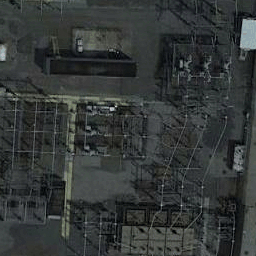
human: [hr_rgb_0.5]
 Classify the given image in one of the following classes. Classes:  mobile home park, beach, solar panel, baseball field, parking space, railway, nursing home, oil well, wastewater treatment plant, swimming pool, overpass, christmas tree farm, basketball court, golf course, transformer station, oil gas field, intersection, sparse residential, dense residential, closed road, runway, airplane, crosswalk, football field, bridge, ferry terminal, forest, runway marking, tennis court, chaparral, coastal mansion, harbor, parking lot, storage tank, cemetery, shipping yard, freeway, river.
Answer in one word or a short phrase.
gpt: transformer station